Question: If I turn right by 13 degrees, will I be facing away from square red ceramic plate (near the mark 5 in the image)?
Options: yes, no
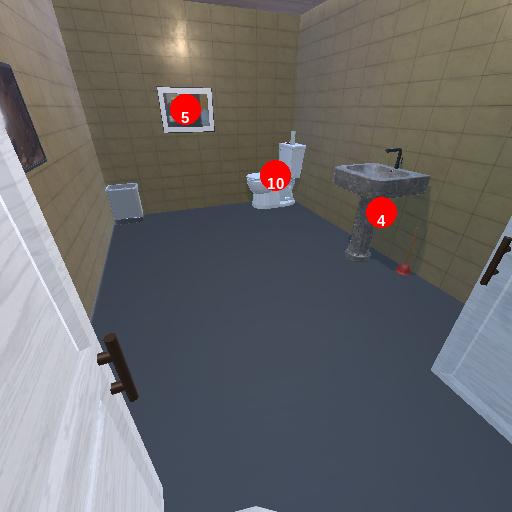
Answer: yes